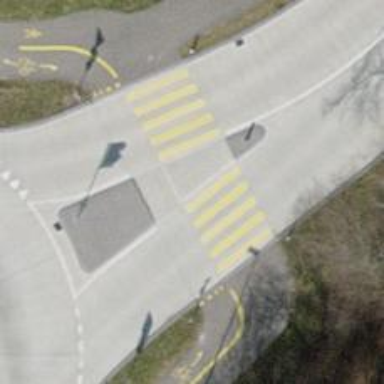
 along with asphalt footway. There is crossing island on the cycleway."